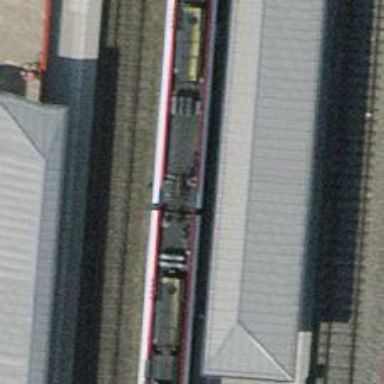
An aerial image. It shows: Railway station that also serves as public transport station.